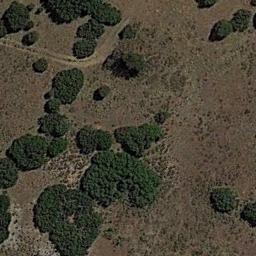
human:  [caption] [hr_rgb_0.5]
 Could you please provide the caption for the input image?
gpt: Chaparral is distributed cluster by cluster on the sand .

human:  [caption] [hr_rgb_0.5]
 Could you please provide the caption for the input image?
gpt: Some connected green chaparrals grow on the wasteland .

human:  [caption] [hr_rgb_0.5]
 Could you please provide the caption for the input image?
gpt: The chaparral is consist of some green bushes in the bare land .

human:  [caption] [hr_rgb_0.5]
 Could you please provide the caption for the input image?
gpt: There are dozens of trees in this desert .

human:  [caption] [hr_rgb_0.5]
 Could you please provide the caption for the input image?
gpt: The chaparral is scattered and sparse .